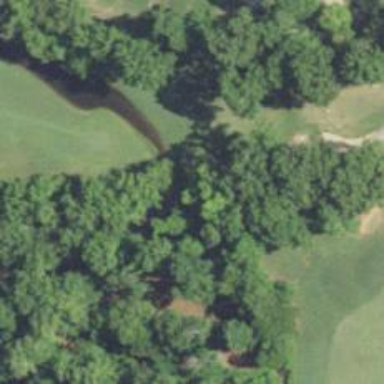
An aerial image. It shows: Path on bridge designed for golf carts.